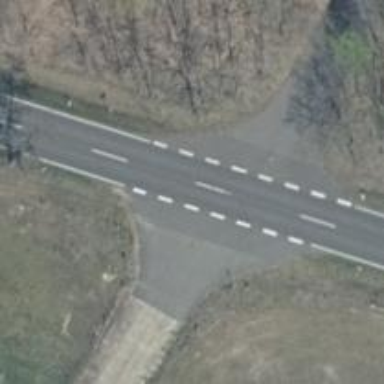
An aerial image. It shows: Asphalt road classified as tertiary.